Here is the wavelet time-frequency representation (scalogram) of a rolling-element bearing's vibration measurement. Based on the visible evidence, which condition applies: normal, inner_race, outer_race, ball?
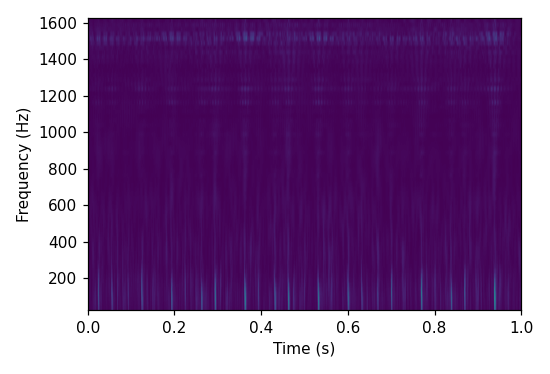
Answer: inner_race